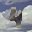
Label: 4